Field crop: tomato
Growth stage: 1
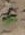
Species: solanum